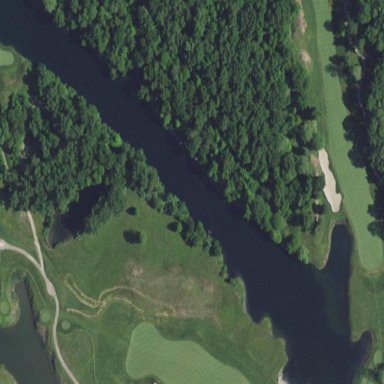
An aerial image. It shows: Picturesque scene of golf course with lateral water hazard.